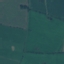
Land use / land cover: Pasture